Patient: sex M, age 69
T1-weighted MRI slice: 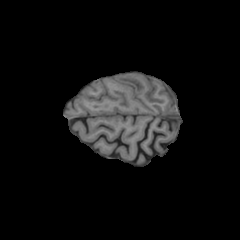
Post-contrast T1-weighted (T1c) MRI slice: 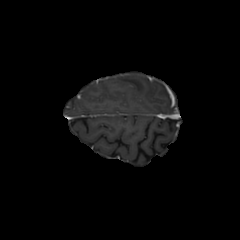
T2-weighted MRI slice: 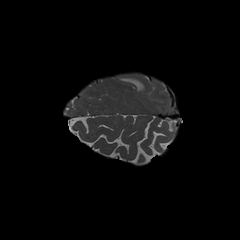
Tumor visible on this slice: yes
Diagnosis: Glioblastoma, IDH-wildtype
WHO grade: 4